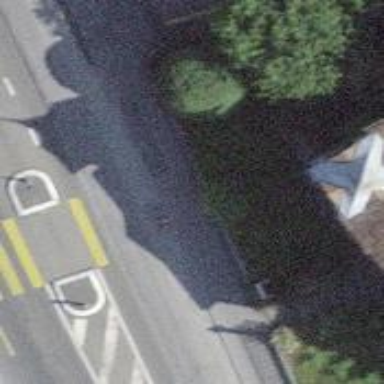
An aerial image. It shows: Kerb barrier.